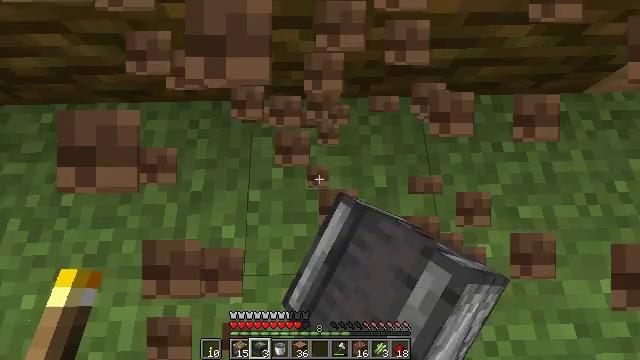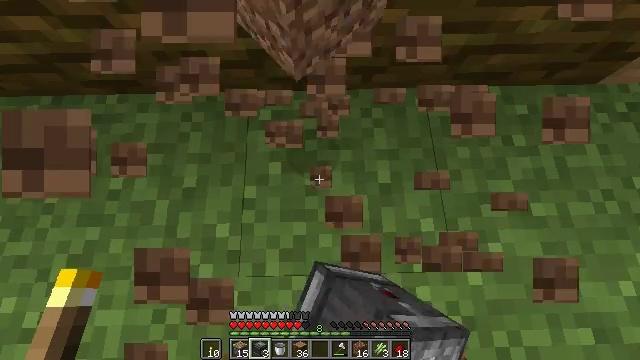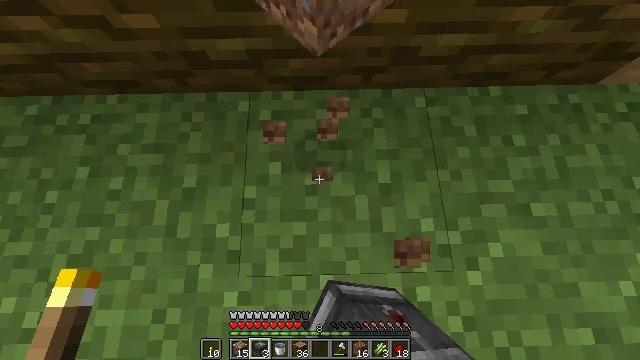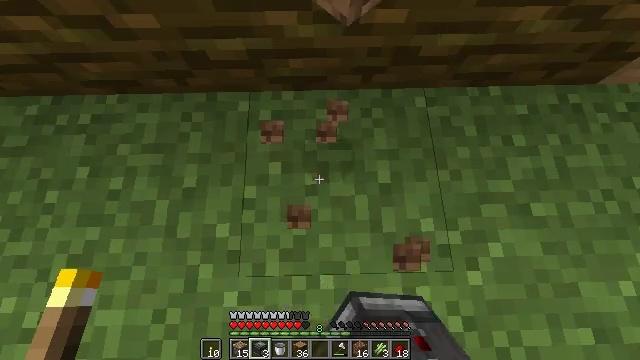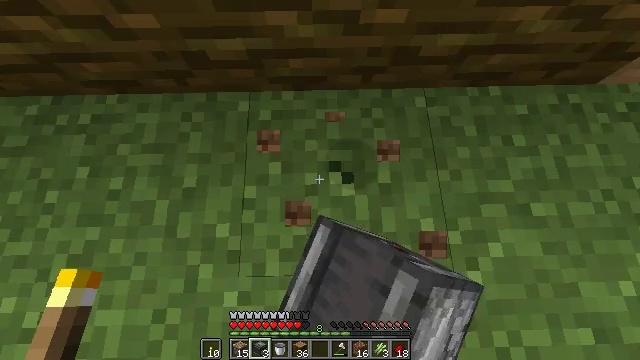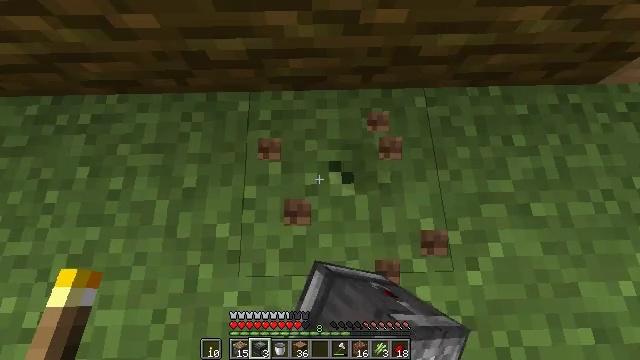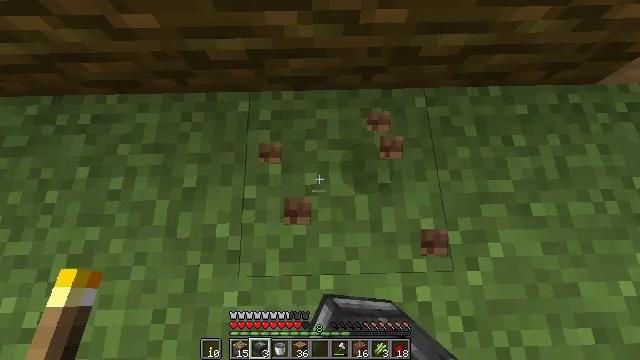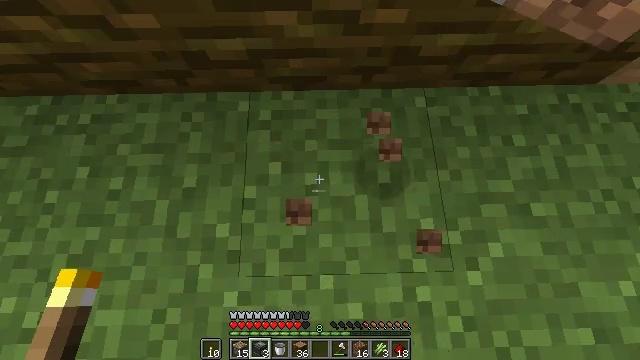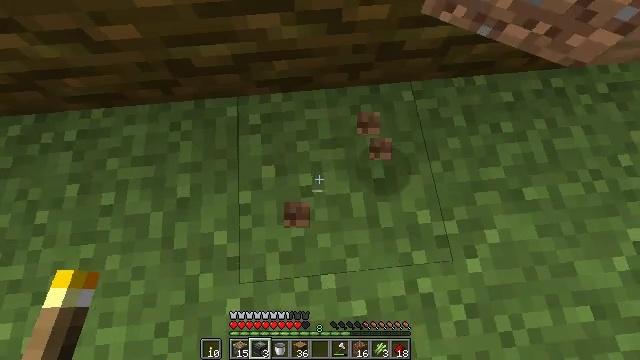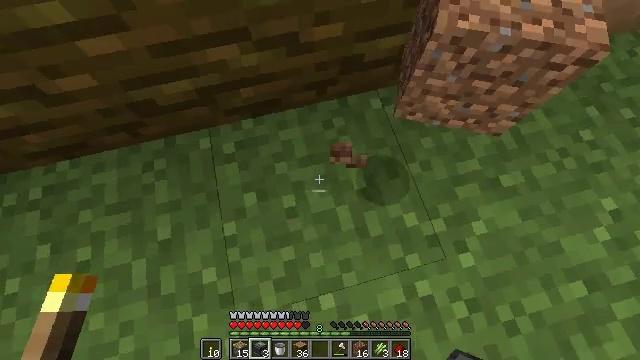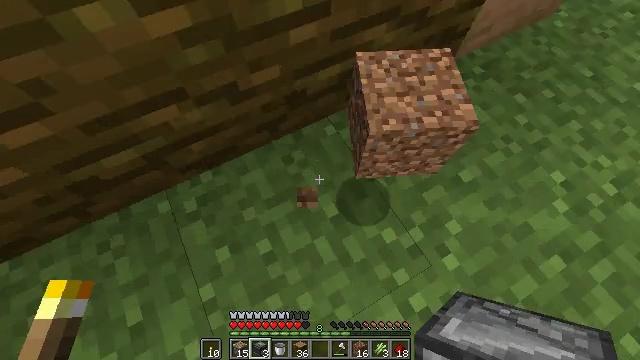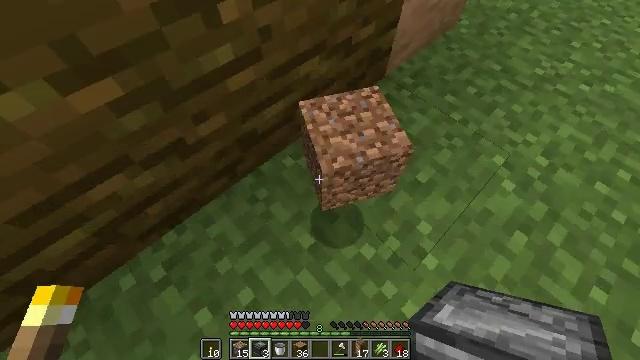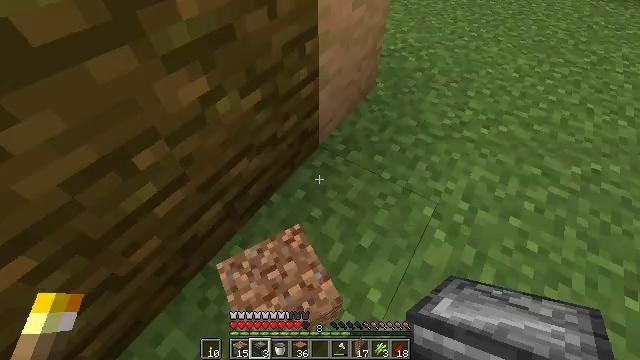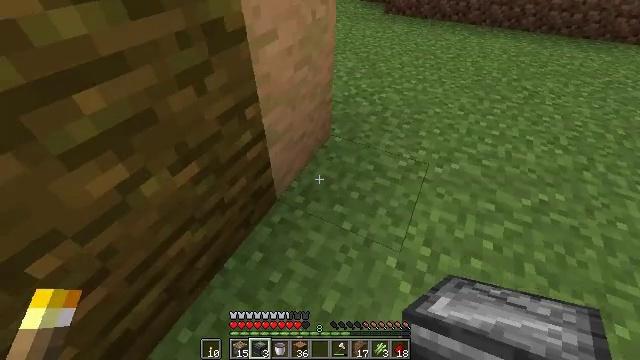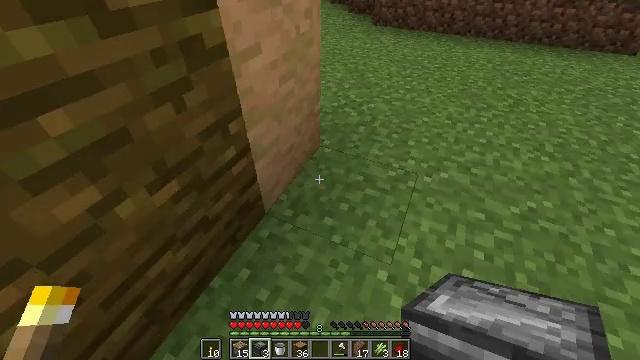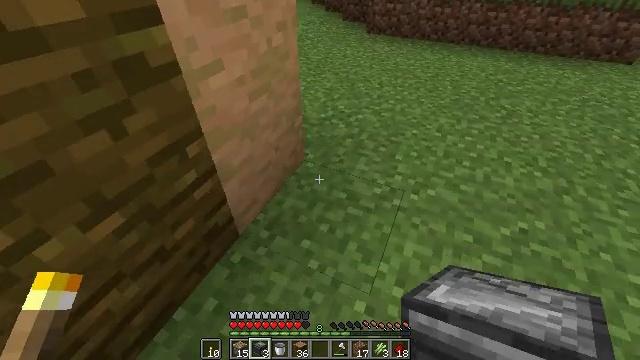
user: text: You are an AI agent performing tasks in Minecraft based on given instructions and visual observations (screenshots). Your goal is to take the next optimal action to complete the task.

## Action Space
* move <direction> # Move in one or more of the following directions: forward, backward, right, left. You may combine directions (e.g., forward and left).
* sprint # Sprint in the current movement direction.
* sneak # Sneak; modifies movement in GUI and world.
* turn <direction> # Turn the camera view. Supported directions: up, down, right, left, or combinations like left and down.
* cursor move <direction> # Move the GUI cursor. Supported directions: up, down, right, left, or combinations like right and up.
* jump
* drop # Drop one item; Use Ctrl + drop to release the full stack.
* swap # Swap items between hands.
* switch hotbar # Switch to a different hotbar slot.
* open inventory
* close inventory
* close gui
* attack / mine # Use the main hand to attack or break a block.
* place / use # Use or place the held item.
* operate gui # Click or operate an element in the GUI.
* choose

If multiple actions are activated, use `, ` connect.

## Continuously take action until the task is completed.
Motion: motion action
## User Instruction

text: Gather stripped jungle log by holding the left button.
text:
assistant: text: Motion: sneak, attack / mine
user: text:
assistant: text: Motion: sneak, attack / mine
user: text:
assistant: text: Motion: sneak, attack / mine
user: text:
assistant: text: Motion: sneak, attack / mine
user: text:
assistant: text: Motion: sneak, attack / mine
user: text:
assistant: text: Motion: sneak
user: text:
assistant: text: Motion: sneak
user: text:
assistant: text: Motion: sneak, turn right
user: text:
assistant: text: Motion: move forward and move right, sneak, turn right and up
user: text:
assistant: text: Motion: move forward and move right, turn right and up
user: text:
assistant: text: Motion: move forward and move right, turn right and up
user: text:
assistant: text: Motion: move forward and move right, turn right and up
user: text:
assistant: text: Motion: move forward and move right, turn right and up
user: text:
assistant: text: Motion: move forward and move right, turn right and up
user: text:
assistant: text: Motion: move forward and move right, turn up
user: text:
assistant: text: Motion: move forward and move right, turn up
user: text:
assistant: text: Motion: move forward and move right, turn left and up
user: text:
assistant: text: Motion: move forward and move right, turn left and up
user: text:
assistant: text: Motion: move forward and move right, turn left and up
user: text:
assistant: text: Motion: move forward and move right, turn left and up
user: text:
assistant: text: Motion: move forward and move right, turn left and up
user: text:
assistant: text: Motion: move forward and move right, turn left and up
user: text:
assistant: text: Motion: move forward and move right, turn left and up
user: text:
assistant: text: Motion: move forward and move right, turn left and up
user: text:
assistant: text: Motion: move forward and move right, turn left and up
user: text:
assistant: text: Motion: move forward and move right, turn left and up
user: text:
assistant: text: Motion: move right
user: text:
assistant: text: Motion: move right, turn left and up
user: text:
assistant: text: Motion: move right, turn left
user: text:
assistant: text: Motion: move right, turn left